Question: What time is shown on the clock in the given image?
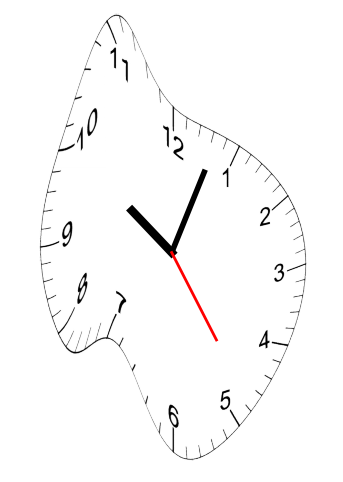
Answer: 10:03:24